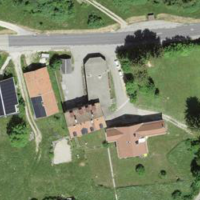
EUNIS habitat code: 24
Species observed at this site:
Geranium robertianum
Galeopsis tetrahit